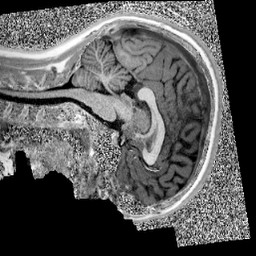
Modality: UNIT1
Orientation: sagittal
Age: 13
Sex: male
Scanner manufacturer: siemens
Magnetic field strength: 3 T
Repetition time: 4 s
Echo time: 0.00299 s